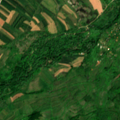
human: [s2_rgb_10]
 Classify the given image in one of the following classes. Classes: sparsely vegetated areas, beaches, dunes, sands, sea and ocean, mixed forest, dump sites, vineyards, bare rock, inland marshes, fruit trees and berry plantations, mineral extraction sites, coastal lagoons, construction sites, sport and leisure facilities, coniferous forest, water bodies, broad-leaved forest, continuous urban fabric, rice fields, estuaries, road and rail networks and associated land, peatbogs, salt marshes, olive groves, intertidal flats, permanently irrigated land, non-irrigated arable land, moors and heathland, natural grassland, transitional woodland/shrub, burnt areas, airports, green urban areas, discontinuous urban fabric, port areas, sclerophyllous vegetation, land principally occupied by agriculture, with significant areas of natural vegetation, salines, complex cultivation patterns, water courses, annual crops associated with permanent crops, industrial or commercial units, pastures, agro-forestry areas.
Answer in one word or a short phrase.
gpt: non-irrigated arable land, pastures, complex cultivation patterns, land principally occupied by agriculture, with significant areas of natural vegetation, broad-leaved forest, transitional woodland/shrub